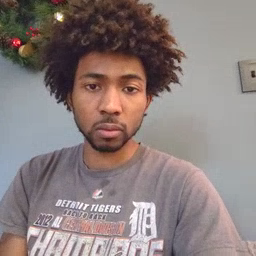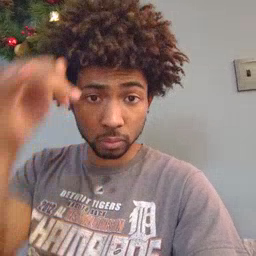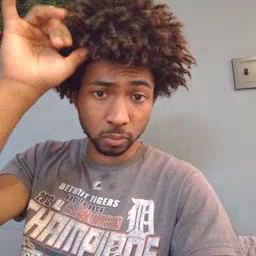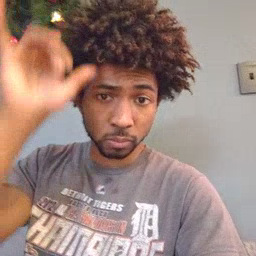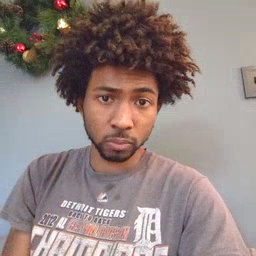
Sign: cow